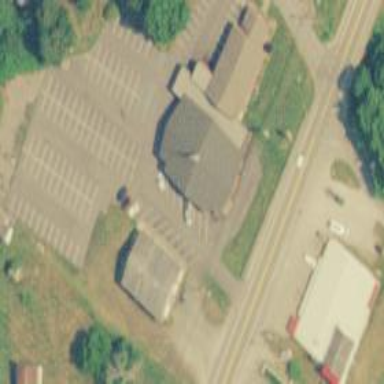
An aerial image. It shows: Place of worship.